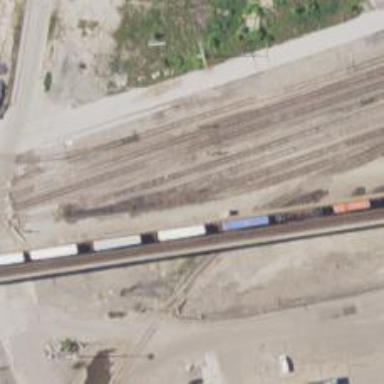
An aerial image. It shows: Railway siding for service.